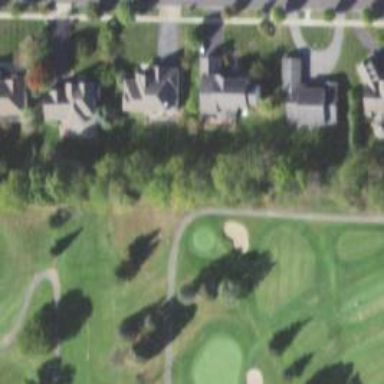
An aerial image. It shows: Well-maintained asphalt service road with tracktype grade1. It resembles golf cartpath.